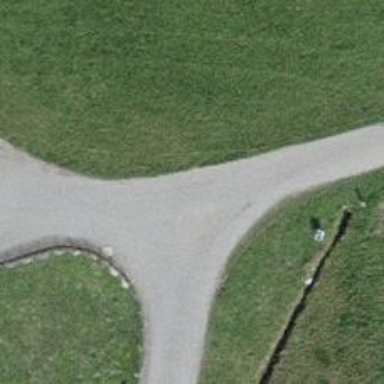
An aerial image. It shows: Service road with grade 1 tracktype.